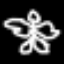
Label: angel